Question: I'm trying to create an App using py2app and everything is working fine except that I can't get the info from my specified plist to show when I select the About section from the menu. The information shows up when I right click and select Get Info, but not inside the app. When I click on About TextTools (the name of my app) I'm shown the info for Tcl/Tk instead.
Here's what I'm getting:

Here is my setup.py file:
'''
"""
This is a setup.py script generated by py2applet
Usage:
python setup.py py2app
"""
from setuptools import setup
APP = ['TextTools.py']
DATA_FILES = ['TextAnalysis.py', 'CustomText.py', 'ResultTree.py']
OPTIONS = {'argv_emulation': True,
'iconfile': '/Users/howe1rp/Desktop/TT_local/TextTools_local/TextTools/man.icns',
'plist': {
'CFBundleName': 'TextTools',
'CFBundleShortVersionString':'0.0.1',
'CFBundleVersion': '0.0.1',
'CFBundleIdentifier':'com.rh.TextTools',
'NSHumanReadableCopyright': '@ My Name 2014'}}
setup(
app=APP,
data_files=DATA_FILES,
py_modules=['TextAnalysis', 'CustomText', 'ResultTree'],
options={'py2app': OPTIONS},
setup_requires=['py2app'],
)
'''
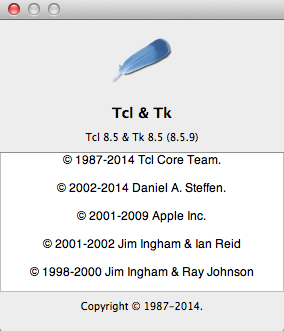
Answer: It looks like you are using Tkinter within your Python app. The Cocoa-based Aqua Tk on OS X creates the base menu options and includes a default 'About' menu item. It is not documented very well in Tk, but it is possible to override the default Cocoa 'About' by overriding the default Tk 'tkAboutDialog' command. Here's a very simple example which uses the built-in Aqua Tk 'standardAboutPanel'.
'''
try:
from tkinter import * # Python 3
except ImportError:
from Tkinter import * # Python 2
def new_file():
# ...
pass
def about_dialog():
root.tk.call('tk::mac::standardAboutPanel')
root = Tk()
win = Toplevel(root)
menubar = Menu(win)
menu_file = Menu(menubar)
# ...
menubar.add_cascade(menu=menu_file, label='File')
# ...
menu_file.add_command(label='New', command=new_file)
# ...
root.createcommand('tkAboutDialog', about_dialog)
win['menu'] = menubar
root.mainloop()
'''
There's more info <URL>.